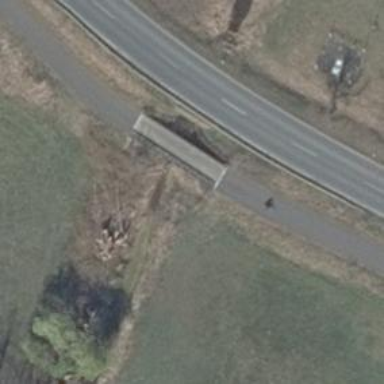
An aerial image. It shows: Path on asphalt surface with bridge.